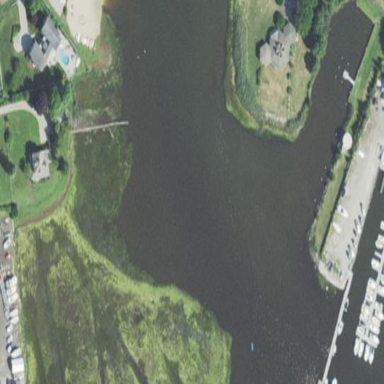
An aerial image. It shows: Tidal marsh wetland.